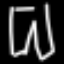
Label: pants